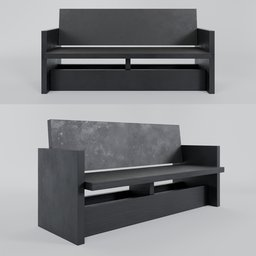
Label: furniture